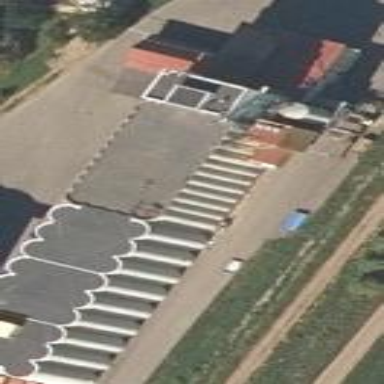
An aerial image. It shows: Silo building used for storing grain.